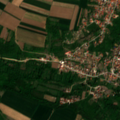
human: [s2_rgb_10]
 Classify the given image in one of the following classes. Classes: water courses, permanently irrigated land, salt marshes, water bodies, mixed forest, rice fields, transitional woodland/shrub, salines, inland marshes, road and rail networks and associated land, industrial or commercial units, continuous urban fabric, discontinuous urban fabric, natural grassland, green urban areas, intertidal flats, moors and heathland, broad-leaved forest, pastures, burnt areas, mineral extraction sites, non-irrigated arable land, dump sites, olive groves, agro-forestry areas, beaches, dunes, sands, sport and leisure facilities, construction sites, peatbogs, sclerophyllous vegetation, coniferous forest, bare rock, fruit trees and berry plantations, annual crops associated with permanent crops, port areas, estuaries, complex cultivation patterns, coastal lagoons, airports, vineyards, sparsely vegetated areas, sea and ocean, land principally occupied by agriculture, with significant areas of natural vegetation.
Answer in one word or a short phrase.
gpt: discontinuous urban fabric, non-irrigated arable land, land principally occupied by agriculture, with significant areas of natural vegetation, transitional woodland/shrub